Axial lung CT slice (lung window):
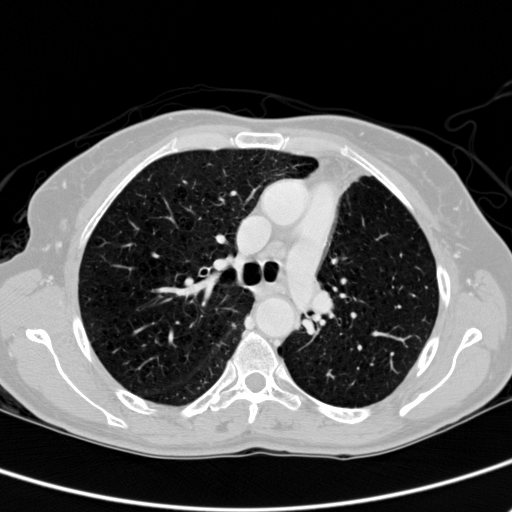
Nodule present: no